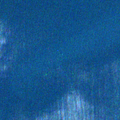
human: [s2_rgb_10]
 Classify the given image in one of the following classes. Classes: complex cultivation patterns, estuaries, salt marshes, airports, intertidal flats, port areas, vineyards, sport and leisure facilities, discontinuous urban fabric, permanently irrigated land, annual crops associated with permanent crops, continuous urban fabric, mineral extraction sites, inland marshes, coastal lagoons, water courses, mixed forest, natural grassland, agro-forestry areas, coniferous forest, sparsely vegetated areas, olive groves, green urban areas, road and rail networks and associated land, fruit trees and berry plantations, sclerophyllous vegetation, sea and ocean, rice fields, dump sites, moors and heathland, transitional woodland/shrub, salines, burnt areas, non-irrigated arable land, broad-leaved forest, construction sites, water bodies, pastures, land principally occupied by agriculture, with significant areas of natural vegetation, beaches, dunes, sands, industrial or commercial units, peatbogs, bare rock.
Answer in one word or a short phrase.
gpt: continuous urban fabric